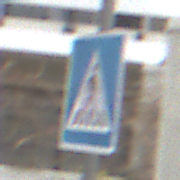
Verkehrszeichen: FussgaengerueberwegLinks
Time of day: Midday
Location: Outdoor (Urban)
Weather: Overcast
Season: NotSpecified
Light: Natural